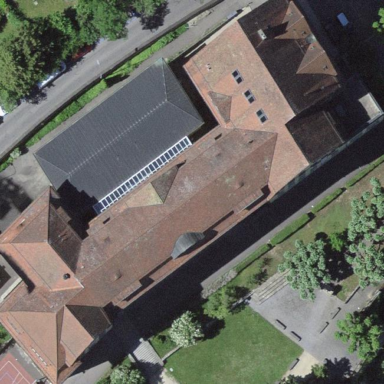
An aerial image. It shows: School building or complex.